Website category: university
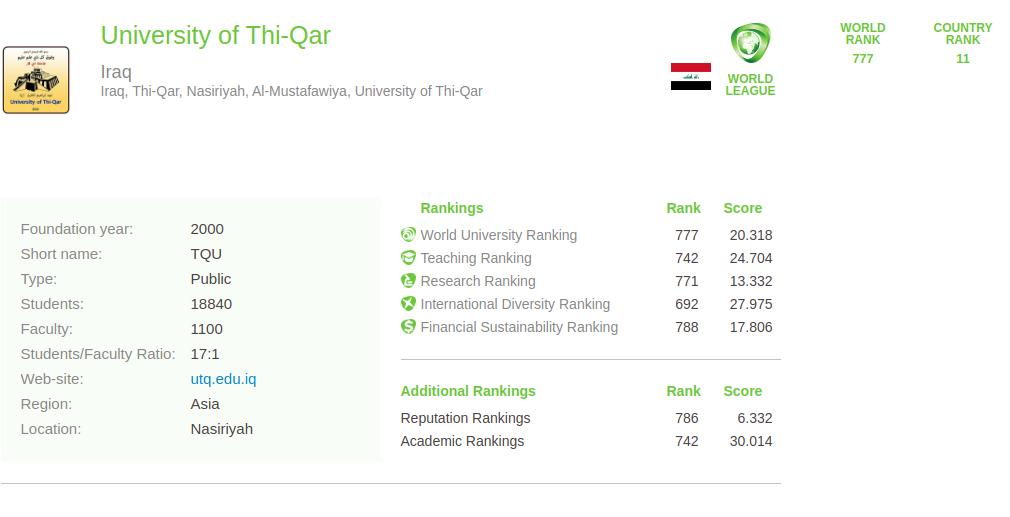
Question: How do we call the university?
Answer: University of Thi-Qar

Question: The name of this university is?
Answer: University of Thi-Qar

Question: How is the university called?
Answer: University of Thi-Qar

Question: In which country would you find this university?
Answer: Iraq

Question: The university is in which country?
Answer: Iraq

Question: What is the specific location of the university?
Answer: Iraq, Thi-Qar, Nasiriyah, Al-Mustafawiya, University of Thi-Qar

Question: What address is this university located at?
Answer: Iraq, Thi-Qar, Nasiriyah, Al-Mustafawiya, University of Thi-Qar

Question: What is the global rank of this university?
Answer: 777

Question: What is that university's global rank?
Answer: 777

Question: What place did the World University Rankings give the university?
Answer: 777

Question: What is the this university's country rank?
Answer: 11

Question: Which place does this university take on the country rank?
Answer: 11

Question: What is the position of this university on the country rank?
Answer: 11

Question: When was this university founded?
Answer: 2000

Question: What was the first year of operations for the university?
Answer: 2000

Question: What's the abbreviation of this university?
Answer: TQU

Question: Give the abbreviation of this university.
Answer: TQU

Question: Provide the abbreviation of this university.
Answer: TQU

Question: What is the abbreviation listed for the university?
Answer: TQU

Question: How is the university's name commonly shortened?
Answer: TQU

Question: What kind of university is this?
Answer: Public

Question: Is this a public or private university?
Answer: Public

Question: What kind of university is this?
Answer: Public

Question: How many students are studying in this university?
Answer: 18840

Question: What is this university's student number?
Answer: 18840

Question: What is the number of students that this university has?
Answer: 18840

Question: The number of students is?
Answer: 18840

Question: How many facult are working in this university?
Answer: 1100

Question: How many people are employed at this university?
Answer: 1100

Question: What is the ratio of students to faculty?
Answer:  17 : 1

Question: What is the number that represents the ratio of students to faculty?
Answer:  17 : 1

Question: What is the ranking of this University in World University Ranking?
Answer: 777

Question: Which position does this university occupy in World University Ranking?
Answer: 777

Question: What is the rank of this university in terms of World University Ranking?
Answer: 777

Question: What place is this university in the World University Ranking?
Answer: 777

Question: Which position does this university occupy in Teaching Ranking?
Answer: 742

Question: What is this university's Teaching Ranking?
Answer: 742

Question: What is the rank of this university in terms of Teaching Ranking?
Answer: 742

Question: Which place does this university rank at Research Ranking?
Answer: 771

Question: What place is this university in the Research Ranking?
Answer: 771

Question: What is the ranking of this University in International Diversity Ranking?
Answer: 692

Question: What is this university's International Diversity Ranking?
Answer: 692

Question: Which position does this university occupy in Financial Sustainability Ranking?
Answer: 788

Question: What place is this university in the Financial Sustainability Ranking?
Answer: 788

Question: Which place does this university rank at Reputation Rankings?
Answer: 786

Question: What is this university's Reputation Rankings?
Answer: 786

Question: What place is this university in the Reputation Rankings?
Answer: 786

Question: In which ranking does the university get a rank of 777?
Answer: World University Ranking

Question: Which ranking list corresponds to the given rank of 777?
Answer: World University Ranking

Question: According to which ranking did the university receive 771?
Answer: Research Ranking

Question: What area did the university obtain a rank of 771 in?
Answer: Research Ranking

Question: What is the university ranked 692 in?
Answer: International Diversity Ranking

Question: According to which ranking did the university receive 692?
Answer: International Diversity Ranking

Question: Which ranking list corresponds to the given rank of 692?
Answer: International Diversity Ranking

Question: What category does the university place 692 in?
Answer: International Diversity Ranking

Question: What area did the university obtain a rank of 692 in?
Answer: International Diversity Ranking

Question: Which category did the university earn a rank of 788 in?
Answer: Financial Sustainability Ranking

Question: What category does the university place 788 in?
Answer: Financial Sustainability Ranking

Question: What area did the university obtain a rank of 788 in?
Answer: Financial Sustainability Ranking

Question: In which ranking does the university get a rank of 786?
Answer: Reputation Rankings

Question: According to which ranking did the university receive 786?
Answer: Reputation Rankings

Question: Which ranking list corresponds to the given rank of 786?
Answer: Reputation Rankings

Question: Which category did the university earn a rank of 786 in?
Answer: Reputation Rankings

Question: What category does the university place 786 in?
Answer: Reputation Rankings